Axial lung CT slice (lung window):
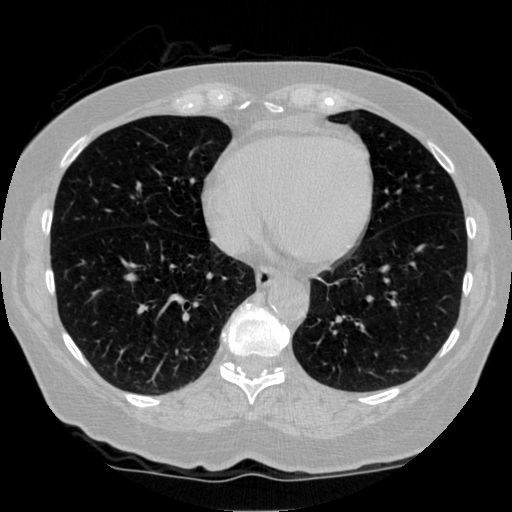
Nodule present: no